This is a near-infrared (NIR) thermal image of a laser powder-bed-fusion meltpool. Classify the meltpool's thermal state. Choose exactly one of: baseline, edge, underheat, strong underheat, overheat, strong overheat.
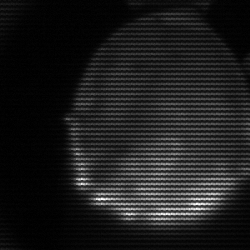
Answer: edge